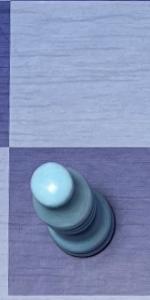
Label: Bishop_White